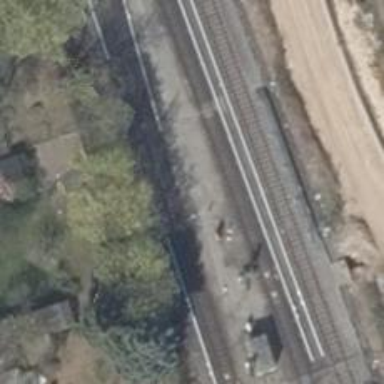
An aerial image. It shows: Light rail railway line with electrified rails.